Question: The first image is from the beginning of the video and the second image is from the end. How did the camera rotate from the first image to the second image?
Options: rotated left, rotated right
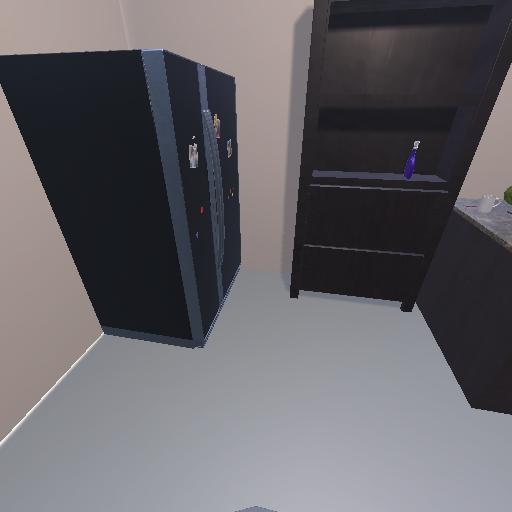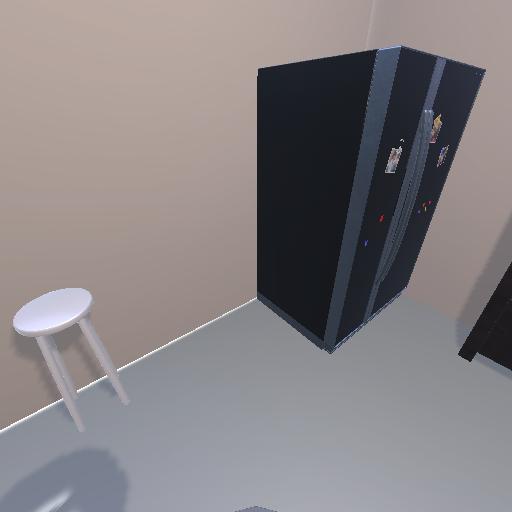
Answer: rotated left